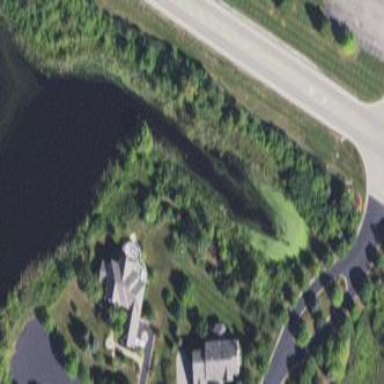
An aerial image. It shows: Water hazard on golf course. The hazard is natural water feature.